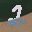
Label: 2